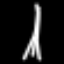
Label: The Eiffel Tower